Question:
See above photo its only showing blue
Below my html template
It's my site : <URL>
I'm using Sora Coupen Free Version Template
Anyone tell me how can I remove the blue covered picture..
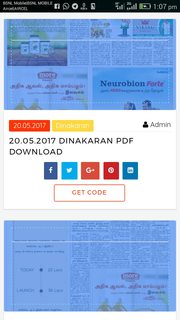
Answer: Inspect on the color of blue which you don't want and remove this
'''
background: rgba(40, 116, 240, 0.61);
'''
in your css.